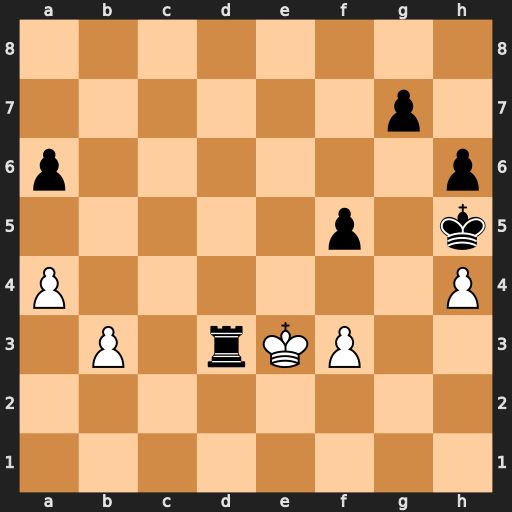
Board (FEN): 8/6p1/p6p/5p1k/P6P/1P1rKP2/8/8
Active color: w
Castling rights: -
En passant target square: -
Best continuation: Kxd3 Kxh4 b4